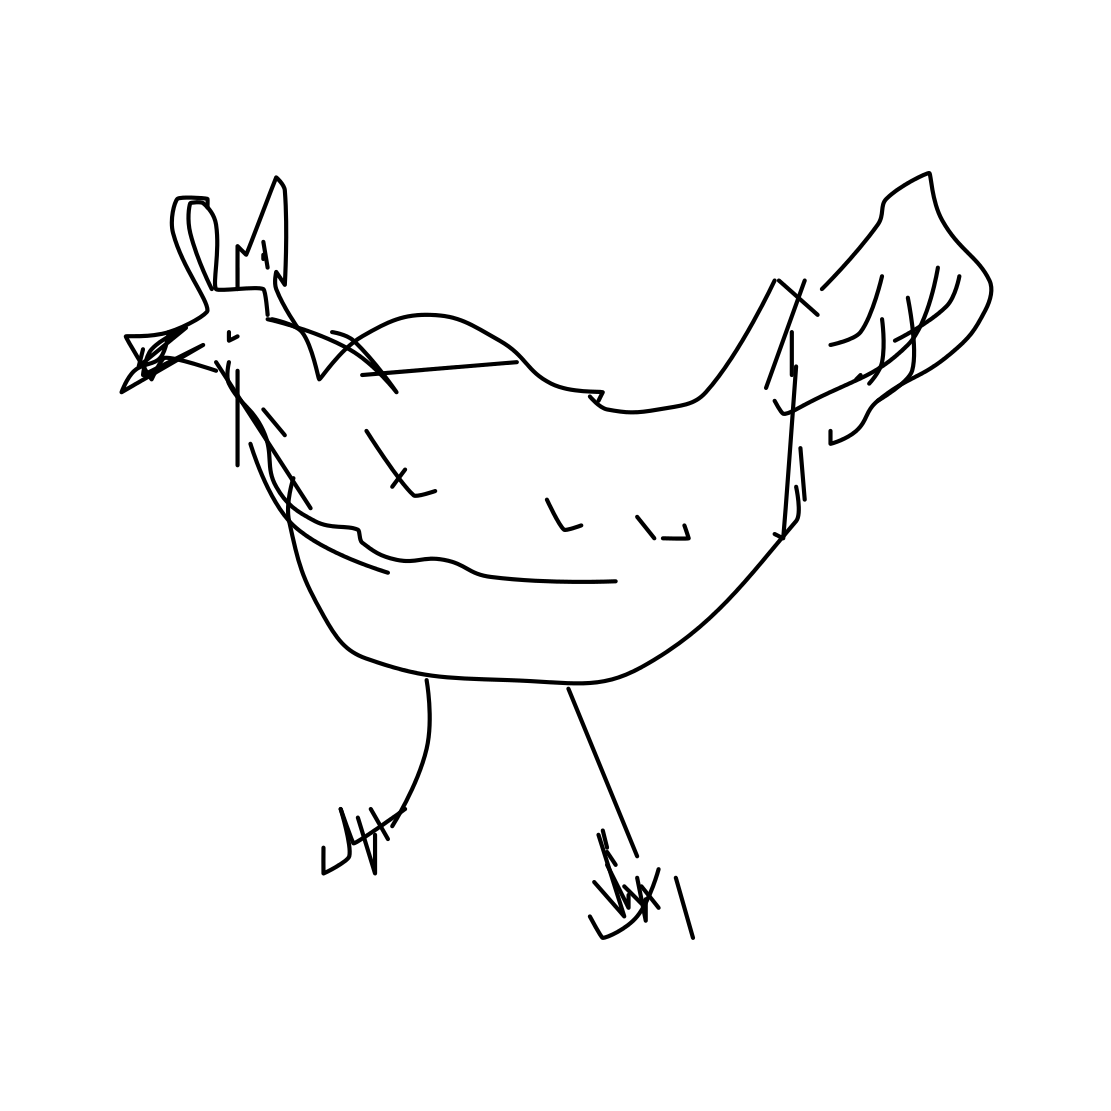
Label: rooster